Question: Does anyone know how to create CSS like this:

Please help me guys, actually create the shadow of the button.
Okay I have tried this and difficult to create the shadow:
CSS CODE
'''
a{
display: inline-block;
width:9px;
height:9px;
border-radius:50px;
font-size:20px;
color:#fff;
line-height:100px;
text-align:center;
text-decoration:none;
background-color: #1f1f1f !important;
margin: 2px 2px 2px 2px !important;
border: 1px #bebebd inset;
}
a.active {
display: inline-block;
width:10px;
height:10px;
border-radius:50px;
font-size:20px;
color:#fff;
line-height:100px;
text-align:center;
text-decoration:none;
background-color: #2880d7 !important;
margin: 2px 2px 2px 2px !important;
border: 0px;
}
'''
HTML CODE
'''
<a href="#"></a>
<a href="#" class="active"></a>
'''
Please help me guys, actually create the shadow of the button.
Thank in advance
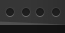
Answer: '''
a{
display: inline-block;
width:9px;
height:9px;
border-radius:50px;
font-size:20px;
color:#fff;
line-height:100px;
text-align:center;
text-decoration:none;
background-color: #1f1f1f !important;
margin: 2px 2px 2px 2px !important;
border: 1px #bebebd inset;
box-shadow: 2px 2px 5px #888888;
}
'''
replace this with your css 'a{}' class
If it is not enough to you, see this <URL>